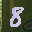
Label: 8